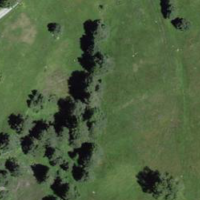
EUNIS habitat code: 26
Species observed at this site:
Juniperus communis
Zygaena transalpina
Succisa pratensis
Boloria titania
Stauroderus scalaris
Maniola jurtina
Fabriciana niobe